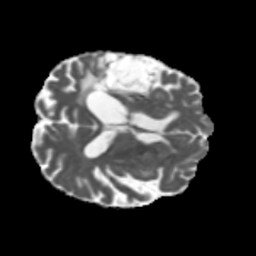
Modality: MD
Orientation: axial
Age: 55
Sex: male
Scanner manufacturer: siemens
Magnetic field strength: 3 T
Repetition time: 5.47 s
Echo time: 0.0854 s